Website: bh-photo
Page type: address-validator
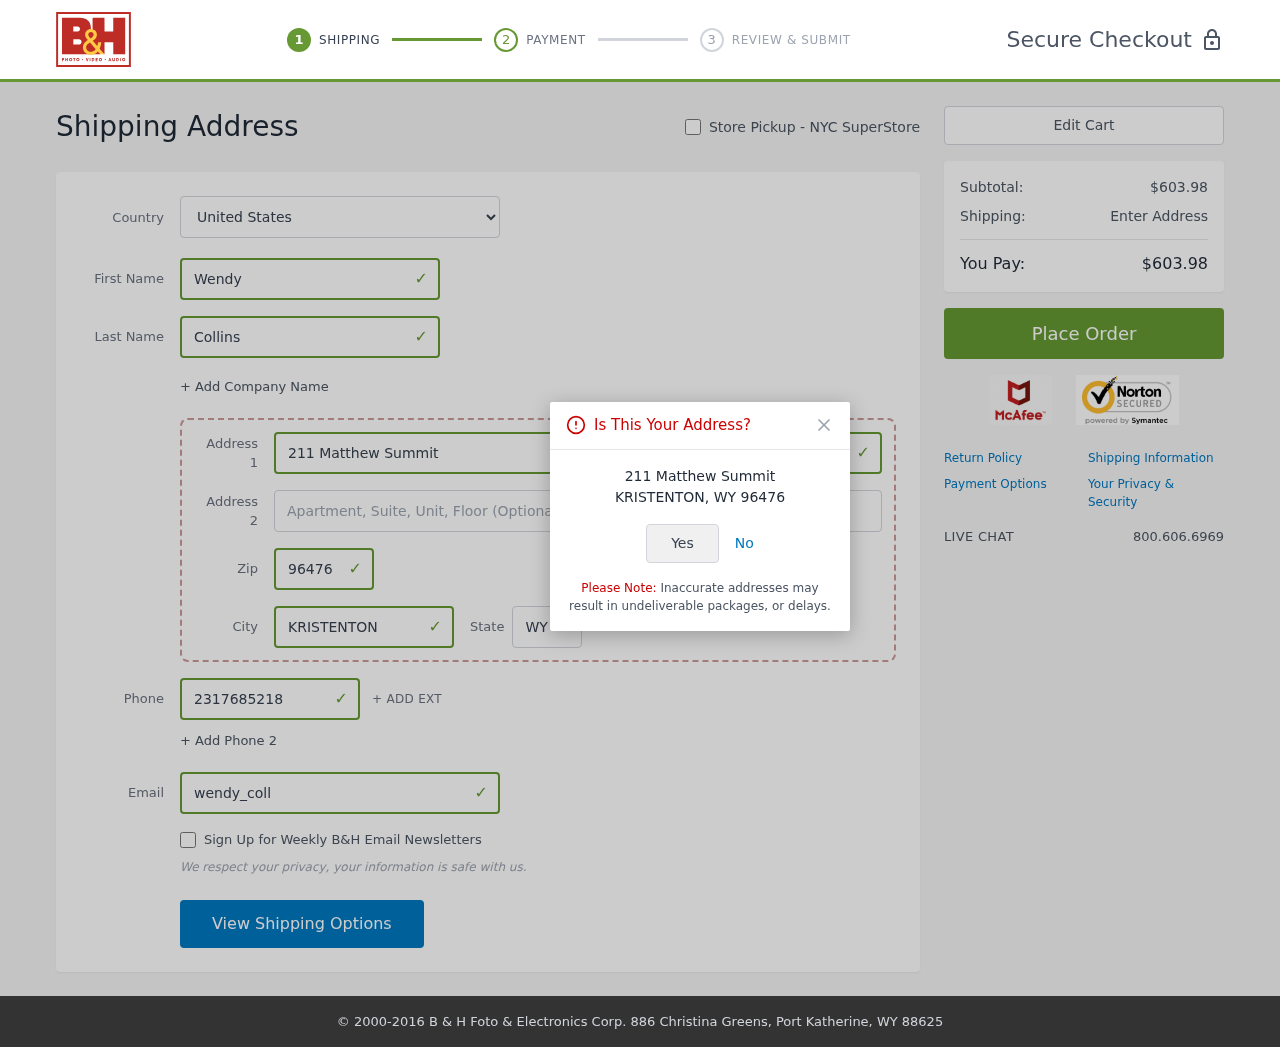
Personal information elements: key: PII_CITY
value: Kristenton
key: PII_COUNTRY
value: United States
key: PII_EMAIL
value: wendy_collins@gmail.com
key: PII_FIRSTNAME
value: Wendy
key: PII_LASTNAME
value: Collins
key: PII_PHONE
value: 2317685218
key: PII_POSTCODE
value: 96476
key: PII_STATE_ABBR
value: WY
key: PII_STREET
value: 211 Matthew Summit
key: PII_CITY_CONFIRM
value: KRISTENTON
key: PII_POSTCODE_FULL
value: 96476
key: PII_POSTCODE_NUMERIC
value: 96476
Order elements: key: ORDER_SUBTOTAL
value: $603.98
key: ORDER_TOTAL
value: $603.98